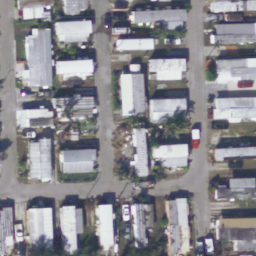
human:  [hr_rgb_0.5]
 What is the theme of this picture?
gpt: mobile home park

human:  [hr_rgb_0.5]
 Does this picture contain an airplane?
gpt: no

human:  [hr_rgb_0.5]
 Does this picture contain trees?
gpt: yes